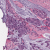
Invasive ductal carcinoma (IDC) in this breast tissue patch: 1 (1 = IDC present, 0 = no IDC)